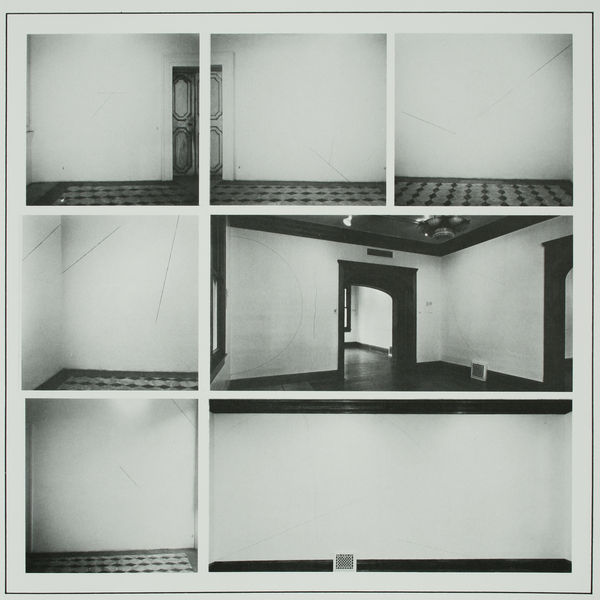
Titel: Different Lines and Arcs
Künstler: Sol Lewitt
Schlagwörter: weiß, fenster, grau, holz, lampe, lampen, licht, raum, schwarz, tür, zeichnung, zimmer, haus, karo, muster, wand, boden, decke, ecke, türen, fußboden, parkett, leer, leere, linien, beleuchtung, wohnung, türrahmen, durchgang, collage, foto, fotografie, wände, eingang, schwarz weiss, fliesen, reihe, kachel, kacheln, räume, reduziert, quadrate, serie, öffnung, kühl, sol, heizung, fotographie, lewitt, quadrat, lüftung, schneider, monoton, gregor, steril, umsicht, wämde